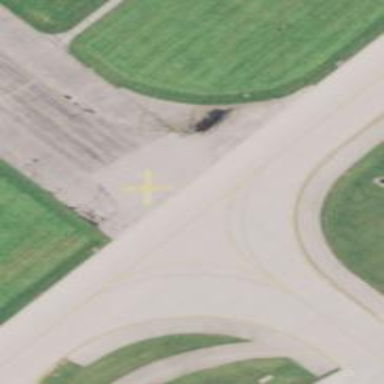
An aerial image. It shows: View of taxiway at the airport.